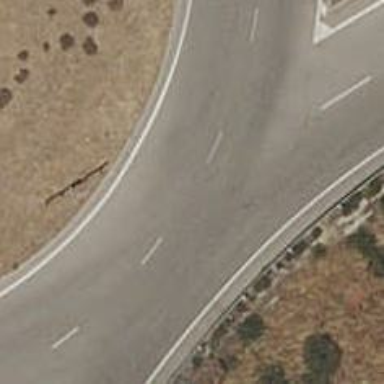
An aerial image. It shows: Tertiary road with asphalt surface leading to roundabout.